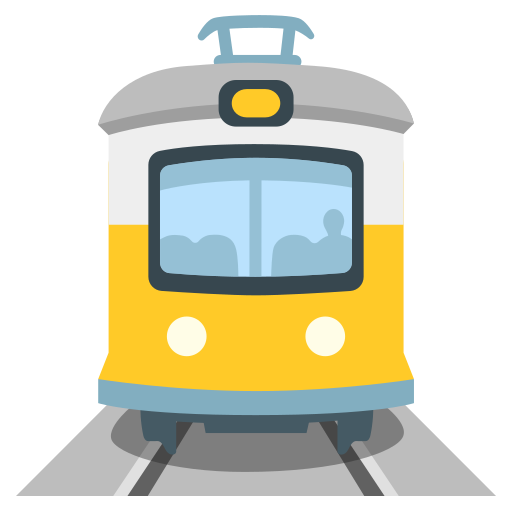
Emoji: 🚊